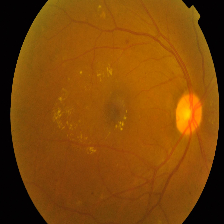
Diabetic retinopathy grade: Proliferative DR